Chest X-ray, AP view. Patient: 38 years old, sex F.
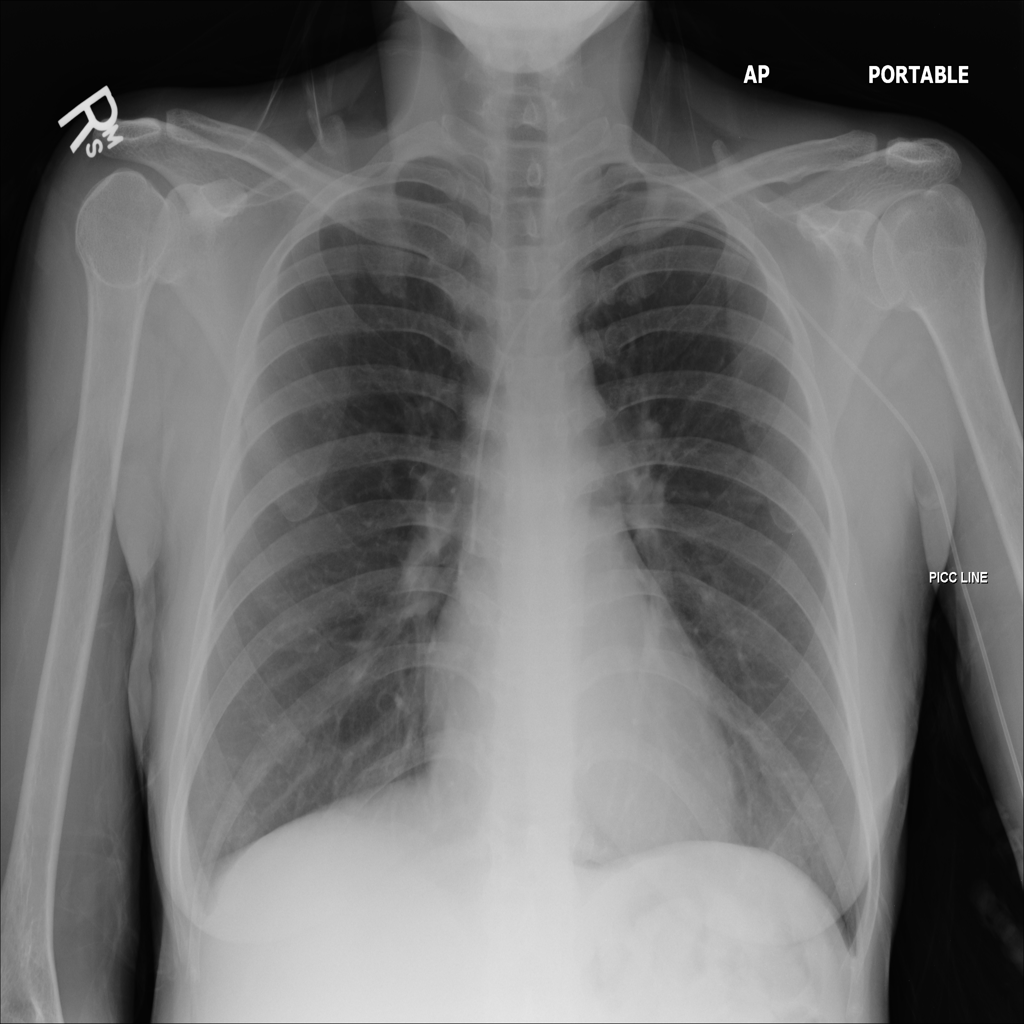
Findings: No Finding